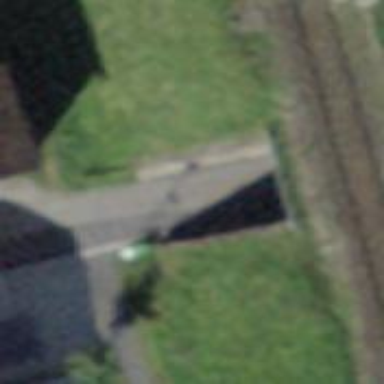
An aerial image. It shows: Residential road passing through tunnel.